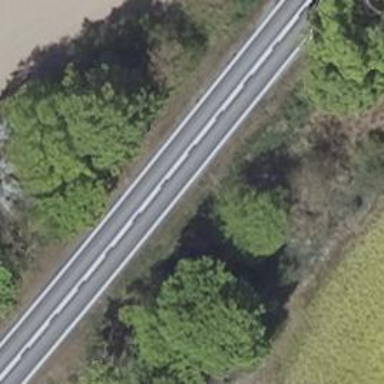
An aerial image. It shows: Primary road with asphalt surface.